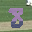
Label: 8